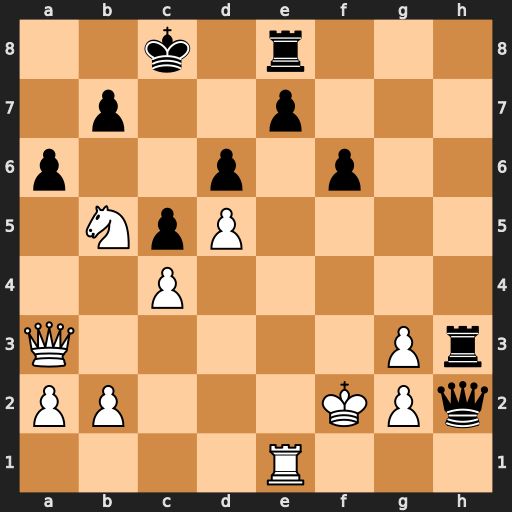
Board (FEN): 2k1r3/1p2p3/p2p1p2/1NpP4/2P5/Q5Pr/PP3KPq/4R3
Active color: w
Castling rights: -
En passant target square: -
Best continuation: Nxd6+ exd6 Rxe8+